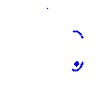
Particle: electron